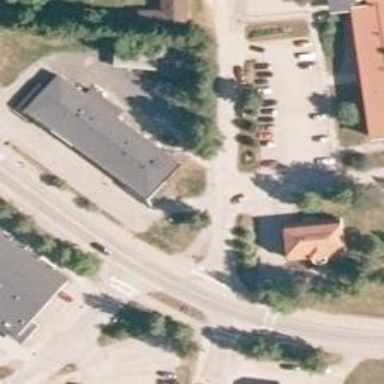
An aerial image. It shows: Asphalt road in living street.